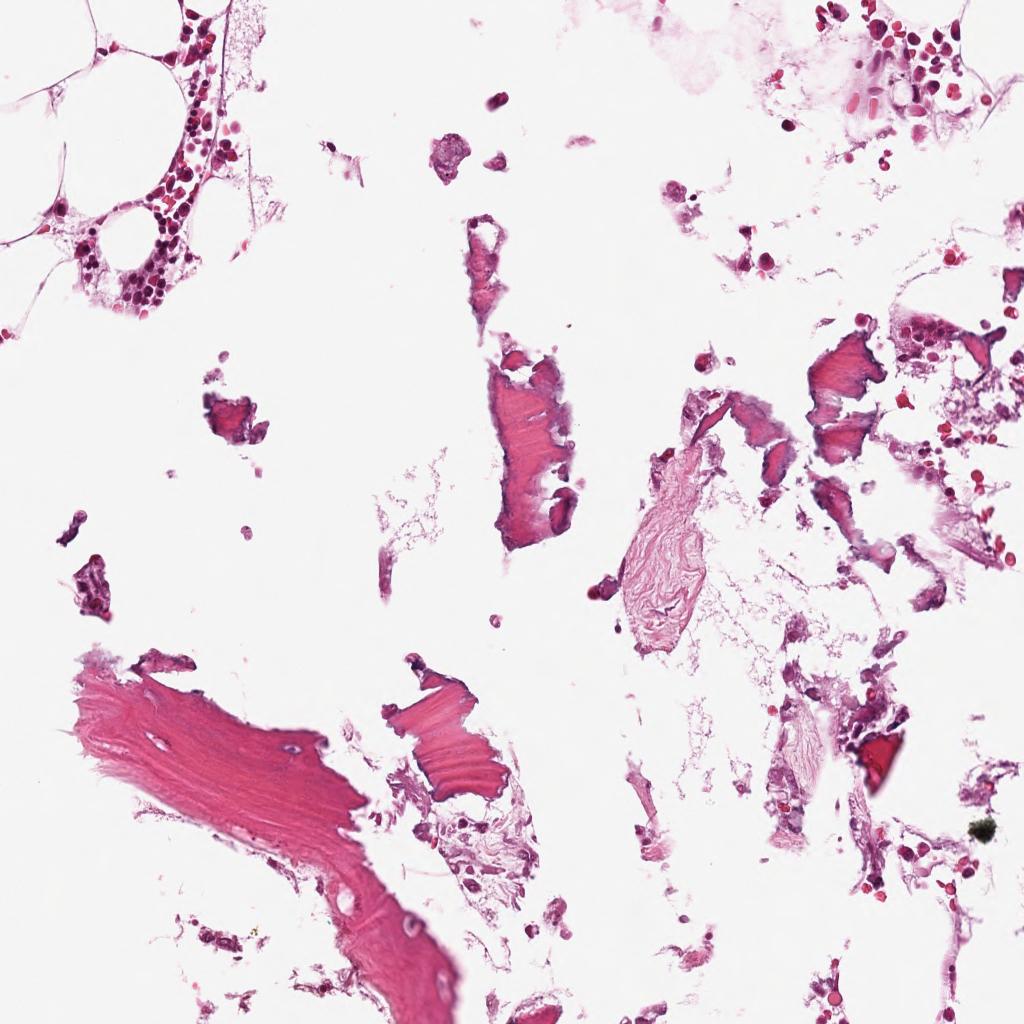
Label: Non-Tumor